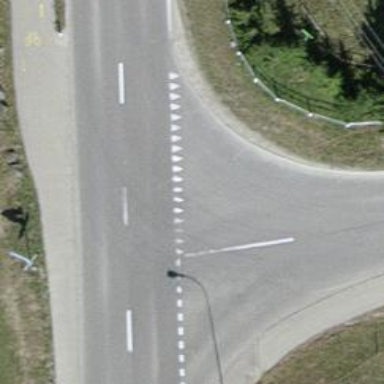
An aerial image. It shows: Asphalt path.